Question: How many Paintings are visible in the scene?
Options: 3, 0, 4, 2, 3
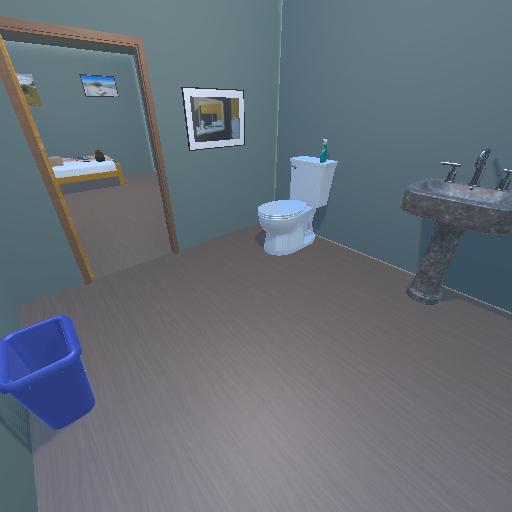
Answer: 3